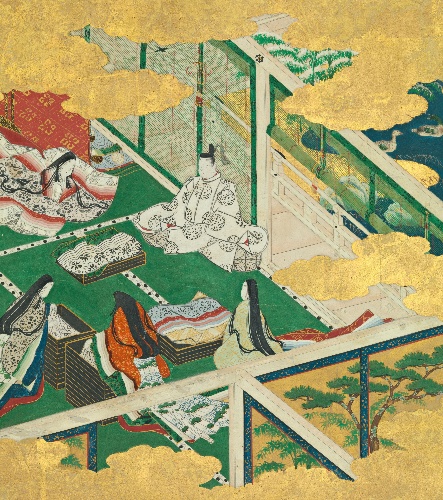
Title: 源氏物語画帖「玉鬘」|“A Lovely Garland” (Tamakazura), from The Tale of Genji
Artist: Tosa Mitsuyoshi 土佐光吉|Konoe Sakihisa 近衛前久
Artist bio: Japanese, 1539–1613|Japanese, 1536–1612
Date: early 17th century
Object type: Hanging scrolls
Classification: Paintings
Medium: Album leaves mounted as a pair of hanging scrolls; ink, gold, silver, and color on paper
Culture: Japan
Period: Momoyama period (1573–1615)
Dimensions: Image (a): 9 5/8 × 8 3/8 in. (24.4 × 21.3 cm)
Overall with mounting (a): 53 1/4 × 15 11/16 in. (135.3 × 39.8 cm)
Overall with knobs (a): 53 1/4 × 17 3/8 in. (135.3 × 44.2 cm)
Image (b): 9 7/16 × 8 3/8 in. (24 × 21.2 cm)
Overall with mounting (b): 53 1/8 × 15 5/8 in. (135 × 39.7 cm)
Overall with knobs (b): 53 1/8 × 17 3/8 in. (135 × 44.1 cm)
Department: Asian Art
Credit line: Mary Griggs Burke Collection, Gift of the Mary and Jackson Burke Foundation, 2015
Accession year: 2015
Repository: Metropolitan Museum of Art, New York, NY
Tags: Men|Women